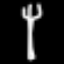
Label: fork